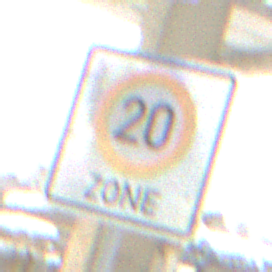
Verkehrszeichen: BeginnZone20
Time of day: MorningAfternoon
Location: Roofed (Suburban)
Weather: PartlyCloudy
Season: Winter
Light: Natural